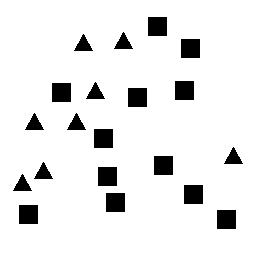
Squares: 12
Triangles: 8
Stars: 0
Total shapes: 20